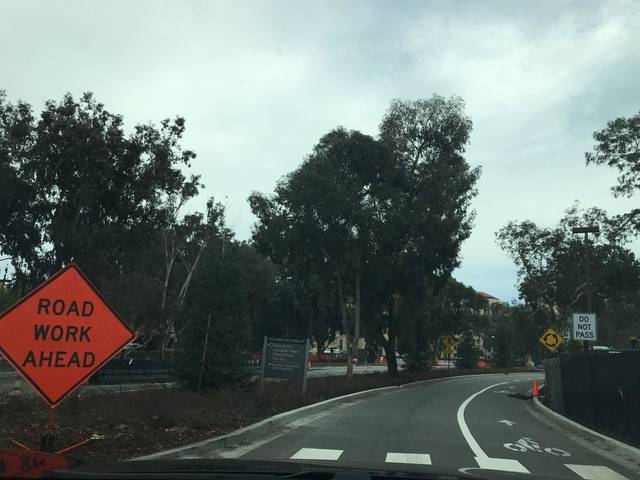
Region: United States
Coordinates: 37.428, -122.16